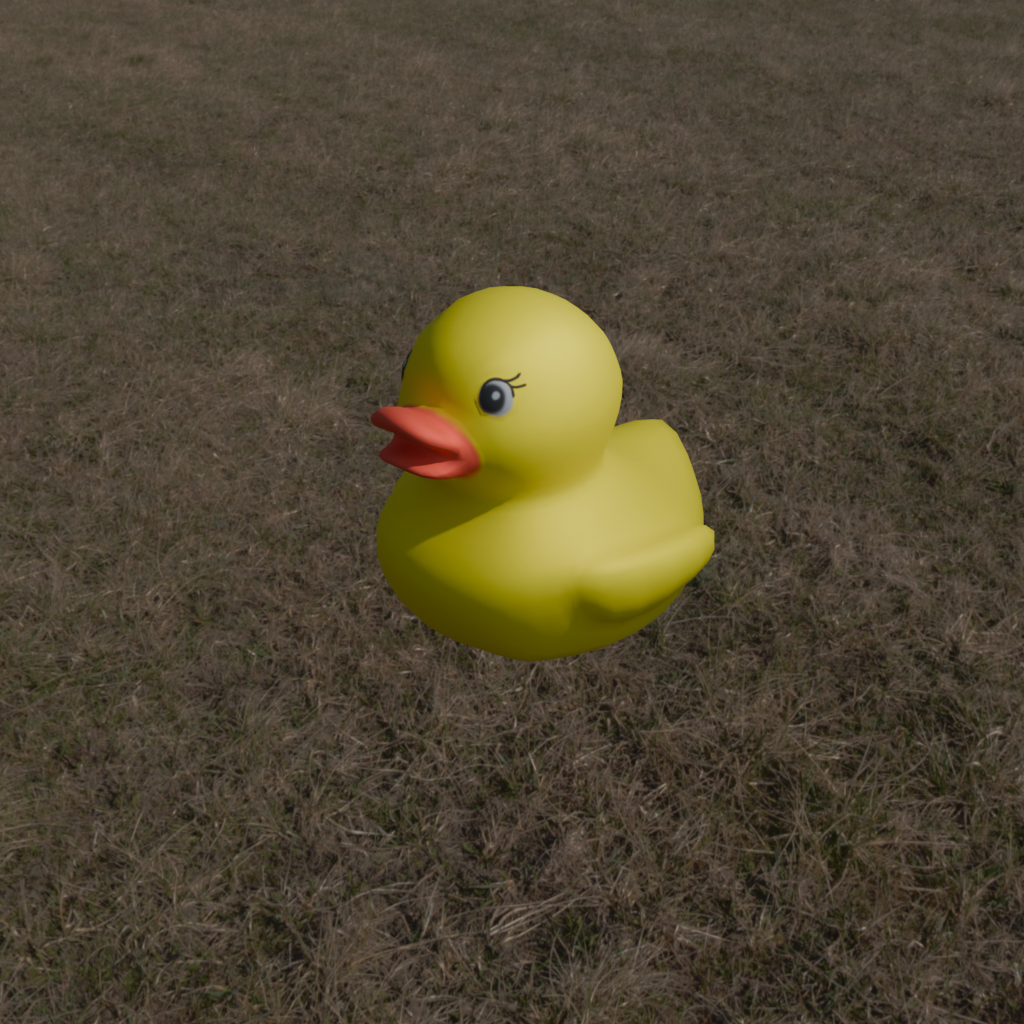
an image of a yellow rubber duck seen from <front_left> in an open field with a bleft sun and scattered clouds in the sky.